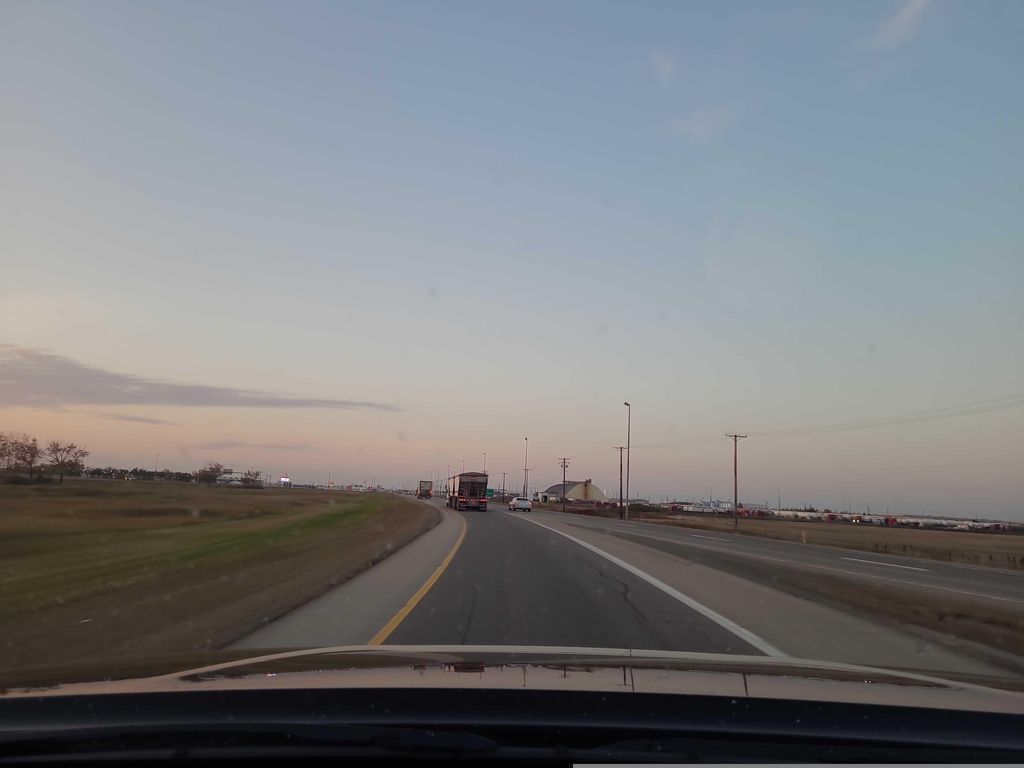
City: saskatoon